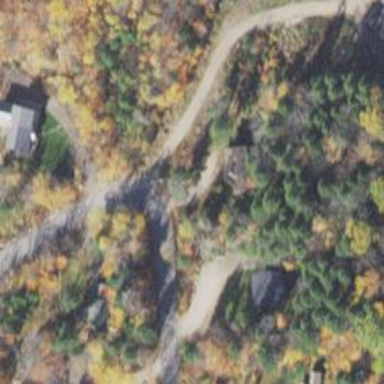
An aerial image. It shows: Residential road.